Question: I'm working on a project in Japanese language. Part of the page is loading via ajax. Everything in the page is nice and clean but the part that load via ajax cannot render the CodePage and CharSet. Im working with ASP Classic and I added the header to the source page like this:
'''
Response.ContentType = "text/html"
Response.AddHeader "Content-Type", "text/html;charset=UTF-8"
Response.AddHeader "lang", "ja"
Response.CodePage = 65001
Response.CharSet = "UTF-8"
'''
When I add this header all the characters that load from server are fine but the local text area scrambled (A). When I remove the header all the local characters are fine and the server sides are scrambled(B)

Any idea how can I solv this issue? Is there any way I can do this trough ajax?
I already tried 'contentType: "application/x-www-form-urlencoded;charset=UTF-8",' but it seems not working.
Thanks in advance.
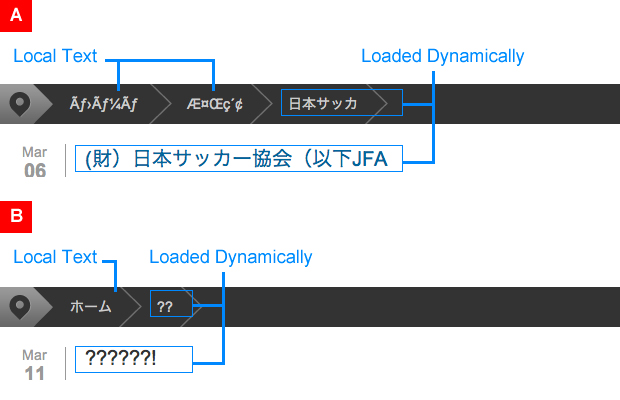
Answer: Do you set the same encoding and charset on both pages? Is the problem consistent across all browsers?
I also think its recommended to set the charset inside the '<HEAD>' tag as well
'''
<meta http-equiv="Content-Type" content="text/html; charset=UTF-8" />
'''